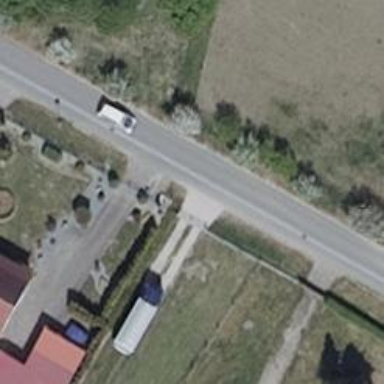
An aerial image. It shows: Driveway.